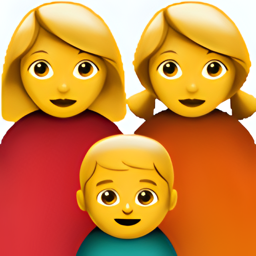
Name: family woman woman boy
Emoji: 👩‍👩‍👦
Group: People & Body
Sub-group: family